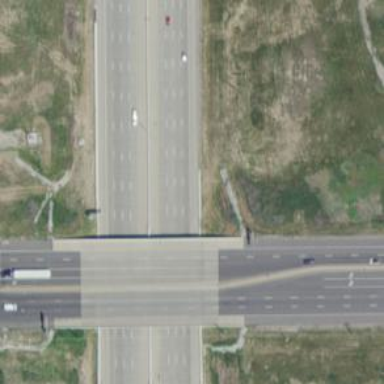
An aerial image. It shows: Expressway trunk road with embankment.